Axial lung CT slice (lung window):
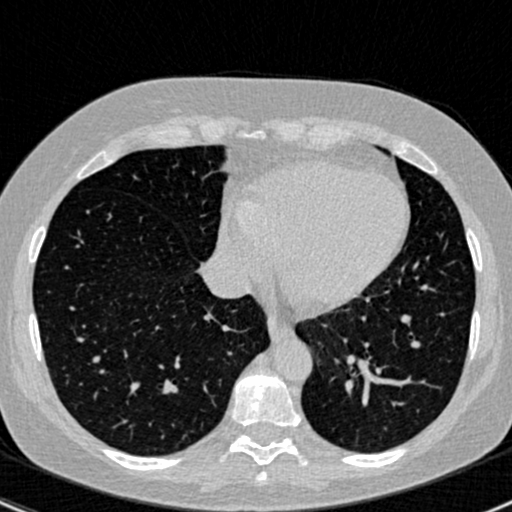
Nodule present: no